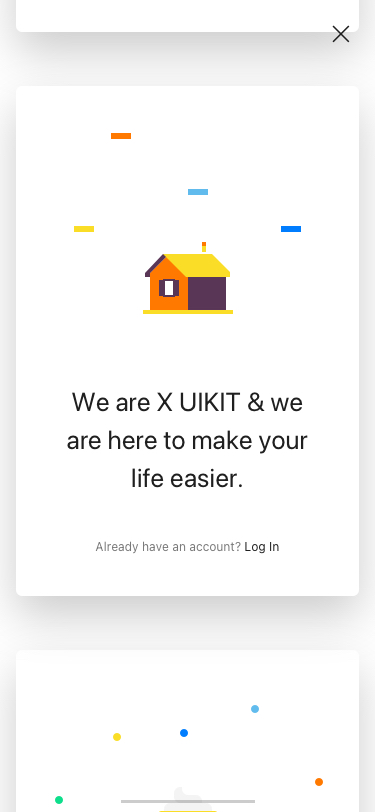
Text in this UI design:
We are X UIKIT & we are here to make your life easier.
Already have an account? Log In